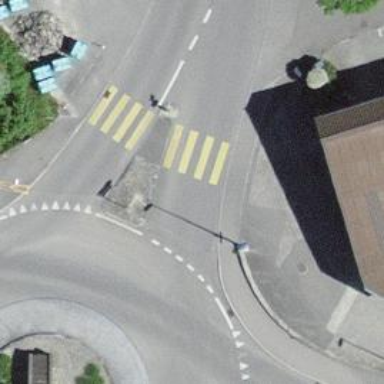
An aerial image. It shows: Uncontrolled road crossing.